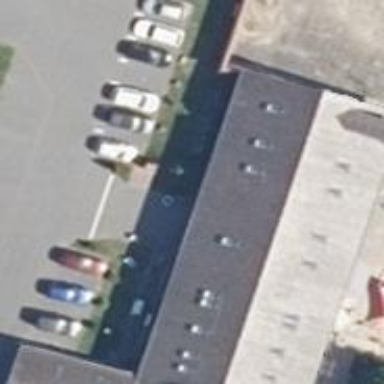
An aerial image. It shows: Kindergarten.